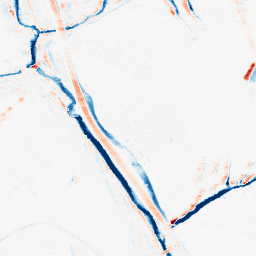
Category: morphological
Decomposition family: morphological_ellipse
Decomposition parameters: operation: average
width: 5
height: 10
Upsampling method: cubic_catmull_rom
Upsampling parameters: scale: 4
Upsampling scale: 4